Question: I have been trying to use 'qgraph' to generate the network graph. The code is as following
'''
Gw <- qgraph(edgeList, diag = TRUE, labels = TRUE,legend.cex = 0.3, vsize = 1,edge.color=colorLabels,legend=TRUE,asize=1)
'''
The figure can be generated, but the R command line gives the following error message. I do not know what does the 'invalid color name 'background'' mean.
The 'dput' result is shown as follows,
> dput(edgeList)
structure(c("1", "2", "2", "3", "4", "5", "6", "7", "8", "1",
"9", "10", "11", "12", "13", "14", "15", "16", "17", "18", "16",
"4", "5", "7", "1", "9", "10", "19", "20", "2", "16", "21", "3",
"22", "5", "23", "8", "1", "20", "2", "13", "14", "17", "14",
"1", "19", "14", "2", "21", "14", "24", "1", ":499.3", "nk Transfe",
"de of tran", "up(non-US ", "up(non-US ", "up(non-US ", "up(non-US ",
"up(non-US ", "up(non-US ", "up(non-US ", "up(non-US ", "up(non-US ",
"ine:4121", "ine:3257.4", "ine:75.2", "ine:75.2", "ine:11615.",
"ine:10603", "ine:334.2", "ine:7256.8", "ine:7256.8", "ine:996.8",
"ine:884.6", "ine:364.9", "ine:6360", "ine:5640.9", "ine:2729.7",
"ine:5482.6", "ine:85", "ine:1474.9", "ine:700.8", "ine:2754.6",
"ine:3257.4", "ine:3257.4", "ine:7307.8", "ine:18560.", "ine:85.1",
"ine:364.8", ":700.1", ":5317", "l:4258.9", "l:4258.9", "l:1637.6",
"l:1637.6", "l:46.4", "l:3938.5", "l:3938.5", "l:2800.4", "l:2715.1",
"l:2715.1", "l:12708.2", "l:1042", ":499.3", "nk Transfe", "de of tran",
"up(non-US ", "up(non-US ", "up(non-US ", "up(non-US ", "up(non-US ",
"up(non-US ", "up(non-US ", "up(non-US ", "up(non-US ", "ine:4121",
"ine:3257.4", "ine:75.2", "ine:75.2", "ine:11615.", "ine:10603",
"ine:334.2", "ine:7256.8", "ine:7256.8", "ine:996.8", "ine:884.6",
"ine:364.9", "ine:6360", "ine:5640.9", "ine:2729.7", "ine:5482.6",
"ine:85", "ine:1474.9", "ine:700.8", "ine:2754.6", "ine:3257.4",
"ine:3257.4", "ine:7307.8", "ine:18560.", "ine:85.1", "ine:364.8",
":700.1", ":5317", "l:4258.9", "l:4258.9", "l:1637.6", "l:1637.6",
"l:46.4", "l:3938.5", "l:3938.5", "l:2800.4", "l:2715.1", "l:2715.1",
"l:12708.2", "l:1042", "25", "1", "1", "26", "27", "28", "29",
"30", "31", "25", "32", "33", "4", "4", "3", "3", "5", "5", "7",
"6", "6", "27", "28", "30", "25", "32", "33", "9", "8", "1",
"1", "10", "12", "12", "16", "16", "16", "16", "8", "1", "3",
"3", "7", "7", "25", "9", "9", "1", "10", "10", "14", "14"), .Dim = c(104L,
2L), .Dimnames = list(NULL, c("newsendId", "newtoId")))
The generated figure is as follows. I used the following command to generate it
'''
Gw <- qgraph(edgeList, layout = "spring", diag = FALSE, labels = TRUE, cut = NULL, edge.color = "red",legend.cex = 0.5, vsize = 8)
'''

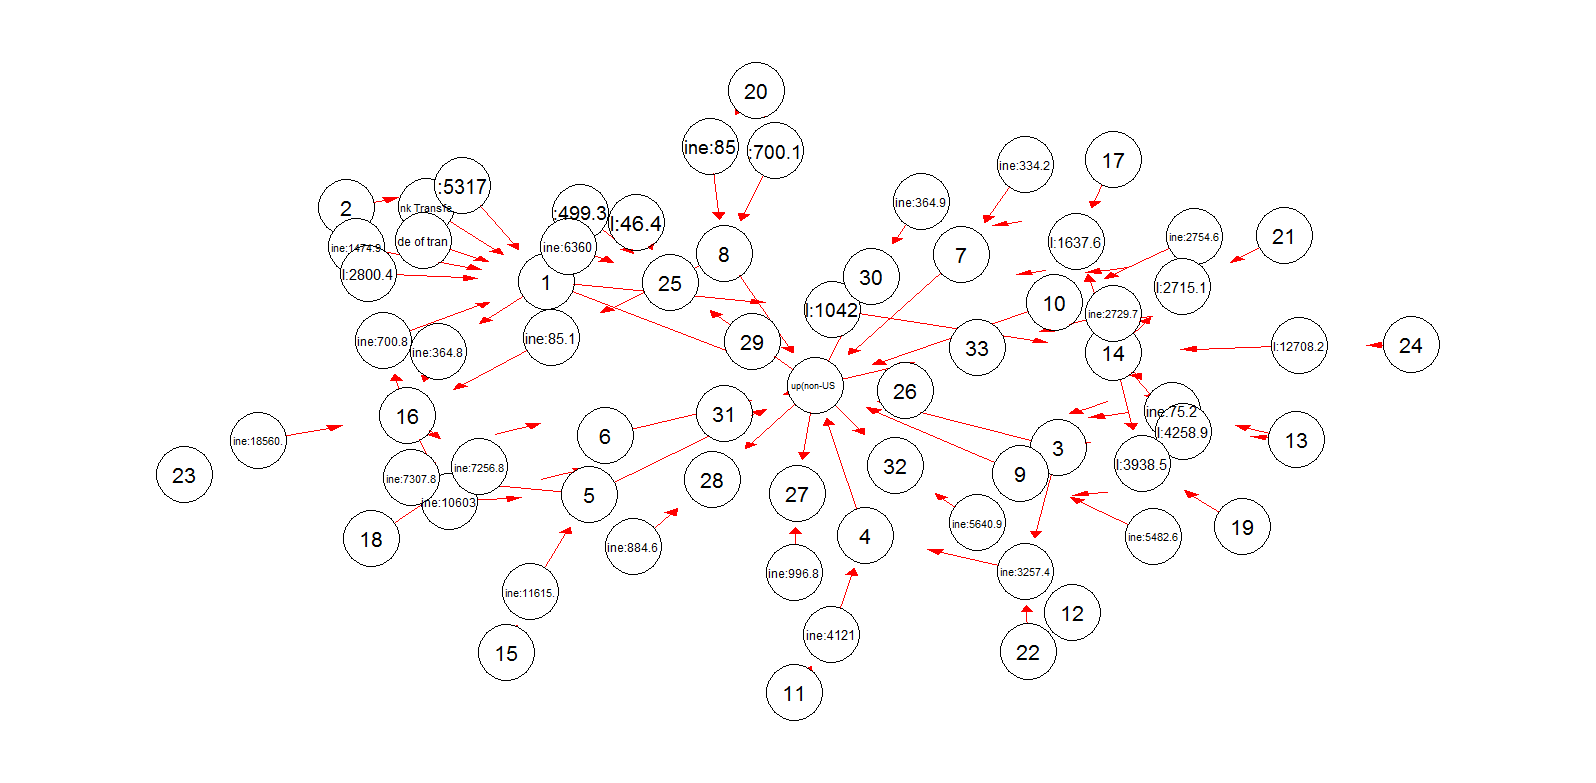
Answer: Which nodes are problems? With your data and code you can modify 'label.cex.' There are other variations of the arguments for the label and legend sizes. Here is one version, with the color blue.
'''
library(qgraph)
Gw <- qgraph(edgeList, layout = "spring", diag = FALSE, labels = TRUE, cut = NULL, edge.color = "red", legend.cex = 0.3, vsize = 4, label.cex = 0.3, label.color = "blue")
Gw
'''